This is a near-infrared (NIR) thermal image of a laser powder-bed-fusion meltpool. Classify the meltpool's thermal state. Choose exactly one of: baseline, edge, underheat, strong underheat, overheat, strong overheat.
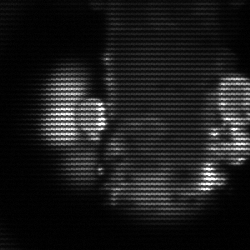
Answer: strong underheat